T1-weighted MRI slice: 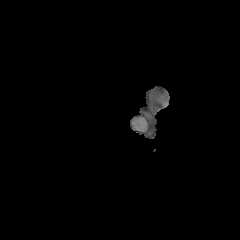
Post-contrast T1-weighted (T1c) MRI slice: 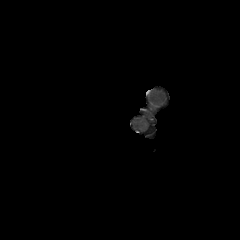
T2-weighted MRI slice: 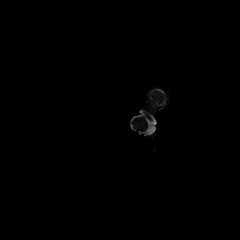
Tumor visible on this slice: no